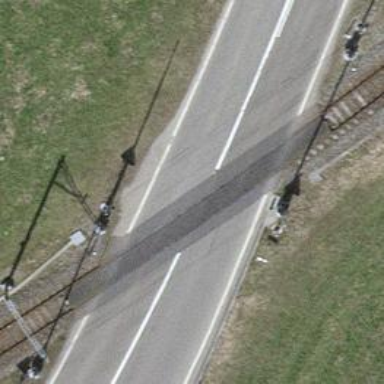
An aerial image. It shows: Level crossing with lights at the railway.